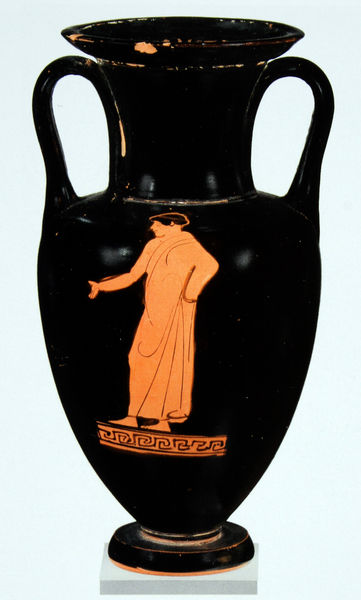
Titel: Nolanische Amphore
Standort: München
Institution: Antikensammlungen
Schlagwörter: hand, kopf, mann, weiß, frisur, nase, orange, schwarz, rot, ornament, arm, arme, falten, sockel, figur, haare, mantel, pose, amphore, henkel, keramik, krug, ton, vase, reflexe, glanz, podest, foto, fotografie, photographie, fuss, gefäss, gestik, photo, fries, öffnung, farbfoto, antik, toga, griechisch, griechenland, gelehrter, glasur, mäander, attika, ratfigurig